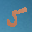
Label: 5